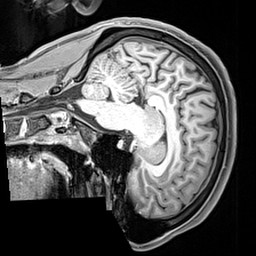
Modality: T1w
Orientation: sagittal
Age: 27
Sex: male
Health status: healthy
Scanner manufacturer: siemens
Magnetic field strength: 3 T
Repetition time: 2.4 s
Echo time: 0.00217 s